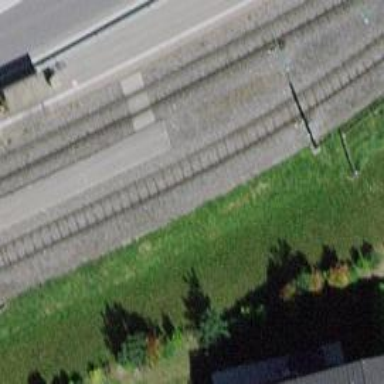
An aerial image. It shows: Narrow-gauge railway siding with contact lines for electrification.